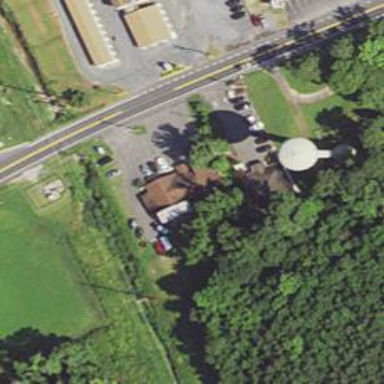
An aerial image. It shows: Veterinary facility.